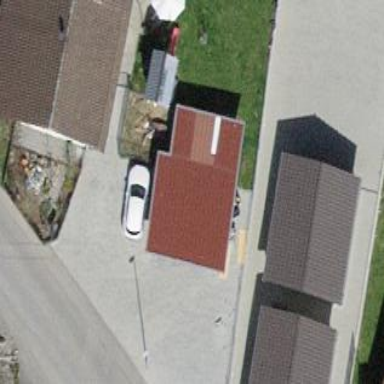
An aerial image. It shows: Group of garages.